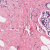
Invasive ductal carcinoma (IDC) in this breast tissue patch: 0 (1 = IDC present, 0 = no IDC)